Question: how can I display data point on bar in barchart?
I don't want to use datatip or tooltip which will highlight data points only when they are moused over.
I want to display the data point always on the bar.
is there any right way to get it?
thanks.
I want exactly like this

following is my code
'''
<p:barChart id="barChartId" value="#{myBean.myModel}"
orientation="horizontal"
stacked="true" extender="ext" animate="true" shadow="false" />
<h:outputScript>
function ext() {
this.cfg.highlighter = {
useAxesFormatters: false,
tooltipAxes: 'x'
};
this.cfg.legend = {
show: true,
location: 'ne',
placement: 'outside'
};
this.cfg.seriesDefaults = {
pointLabels : { show: true },
};
}
</h:outputScript>
'''
here, highlighter and legend are working fine but point labels are not displaying on bar
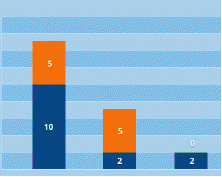
Answer: Not sure if it will work...
Use the 'extender' of the '<p:barChart' , like this:
'''
<p:barChart value="#{myBean.myModel}" widgetVar="myBarChart" extender="my_ext"/>
<script type="text/javascript">
function my_ext() {
this.cfg.seriesDefaults = {
renderer:$.jqplot.BarRenderer,
pointLabels: {show: true}
};
this.cfg.stackSeries: true;
}
</script>
'''
or this
'''
<script type="text/javascript">
function my_ext() {
this.cfg.seriesDefaults = {
pointLabels: {show: true}
};
this.cfg.stackSeries: true;
}
</script>
'''
---
Also take a look at the jqplot examples : <URL>